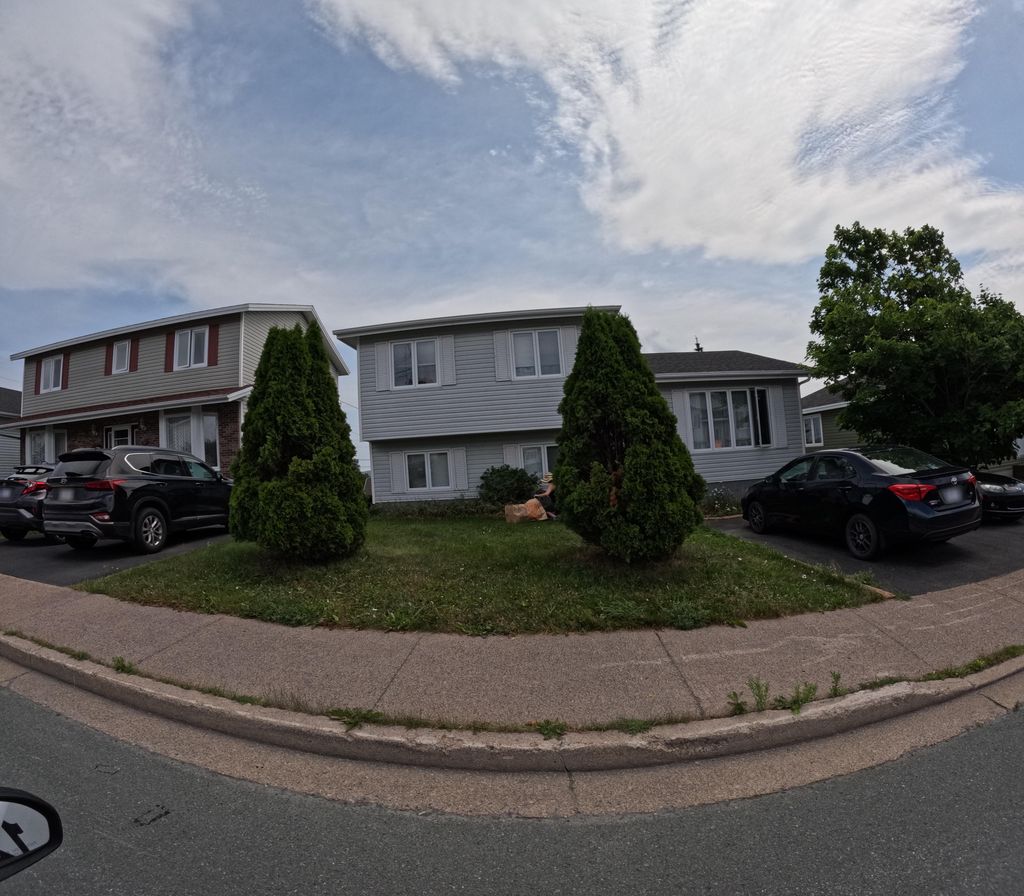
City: st_johns